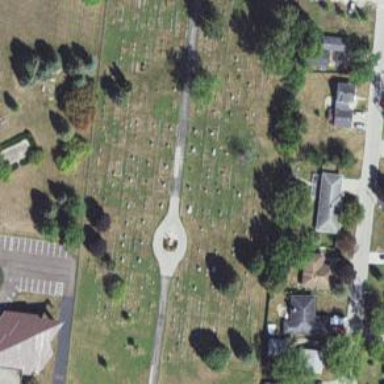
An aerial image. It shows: Cemetery.